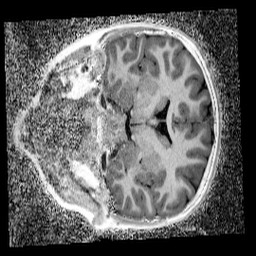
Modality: UNIT1_denoised
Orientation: coronal
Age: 9
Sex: male
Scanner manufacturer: siemens
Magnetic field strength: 3 T
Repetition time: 4 s
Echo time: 0.00299 s